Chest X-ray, PA view. Patient: 31 years old, sex F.
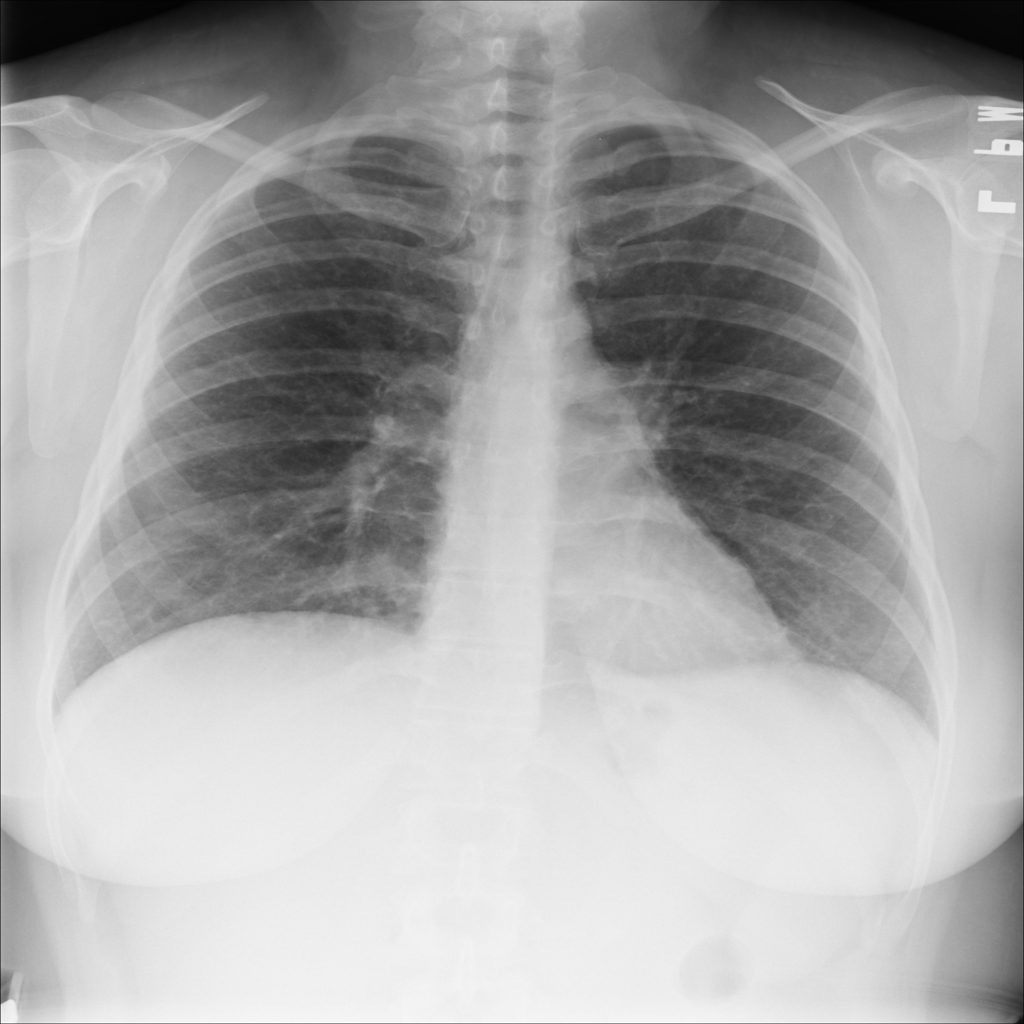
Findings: Pneumothorax